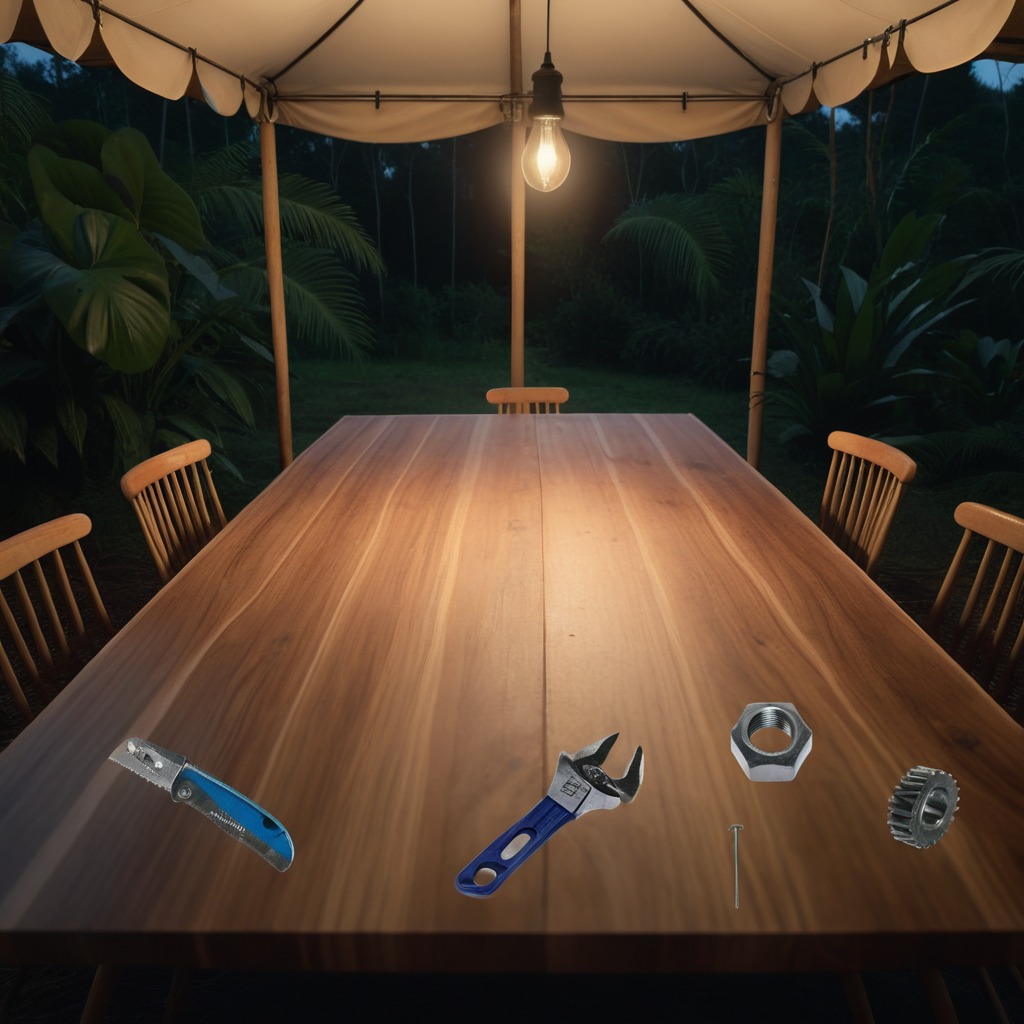
A steel gear with teeth, a utility knife, an iron nail, a metal nut, and a wrench are lying on the wooden table inside a jungle field workshop tent at night.